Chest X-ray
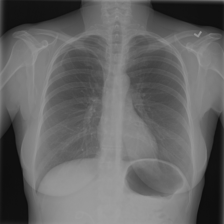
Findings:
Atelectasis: negative
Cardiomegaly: negative
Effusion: negative
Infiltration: positive
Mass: negative
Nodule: negative
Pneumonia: negative
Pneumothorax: negative
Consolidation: negative
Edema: negative
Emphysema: negative
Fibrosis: negative
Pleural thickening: negative
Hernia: negative